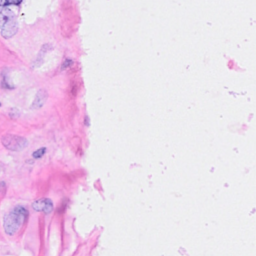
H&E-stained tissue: Breast